Question: In the application that i'm working on, i have a senario,
UI updates some data which is already retrived from the database and sends an object back to the server(say using EntityTag.java), Server retrives the object again from the DB(say Entity.java which is mapping file in hibernate) and copies all the values from the EntityTag into Entity.java objct.
Now, using some service, it tries to save the updated Entity.java object. This is does in spring declarative transactions. So, i'm assuming that the new transaction is started on this service.
What I was hoping to see in this service method is a session. merge() because, we updated an object which was detached, but here they use saveOrUpdate on the entity.java object. I see that the object is updated into the table without any issues. This is so wierd, until now i've been thinking that the merge will merge the object into the session and later, i can commit the changes, this seems soo wierd to me.
In what cases does saveandupdate work without issues?

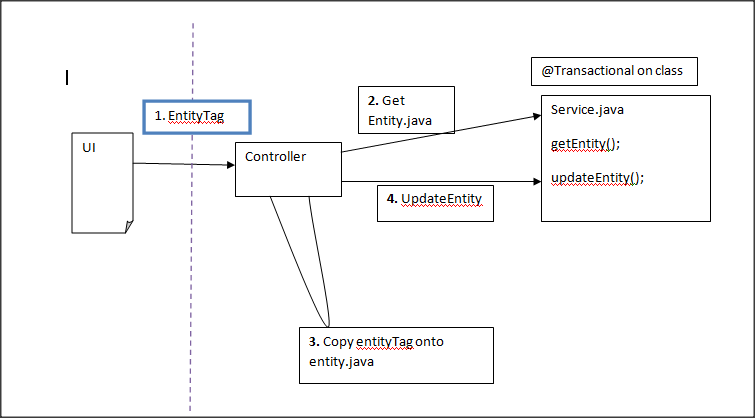
Answer: See this <URL>, 'saveOrUpdate' works well if there is never the risk that there is not already an object with the same database identifier associated to the session where 'saveOrUpdate' is being called.
If an object already exists with the same database Id, saveOrUpdate throws an error, while merge will just replace the object in the session with the new object and return a reference to the new attached object.
Hibernate had a method called <URL> that provided the same as current 'merge',
which got standardized as merge in JPA.
Although 'saveOrUpdate'is still available and used in many tutorials, you would be better off always using 'merge' when dealing with detached objects, as it's hard / error prone to try to guess if an object is already in a session.